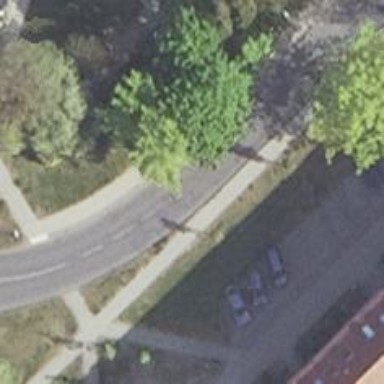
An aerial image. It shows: Tertiary road with asphalt surface. It has separate sidewalks on both sides.